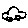
Label: car